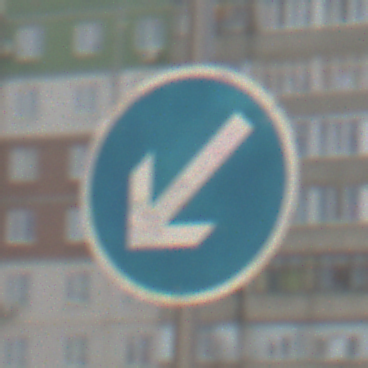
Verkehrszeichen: VorgeschriebeneVorbeifahrtLinks
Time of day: MorningAfternoon
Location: Outdoor (Urban)
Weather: PartlyCloudy
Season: NotSpecified
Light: Natural